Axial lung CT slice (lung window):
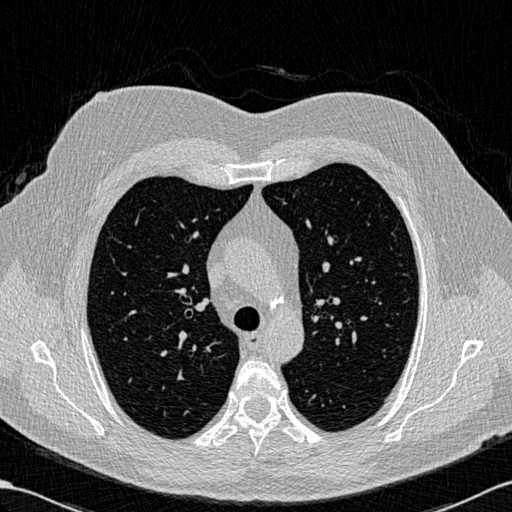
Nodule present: no